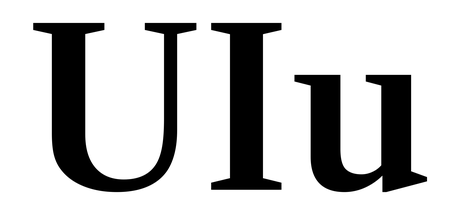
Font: LibreCaslonText_SemiBold